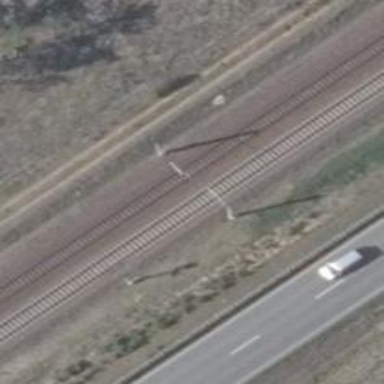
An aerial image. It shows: Railway signal.